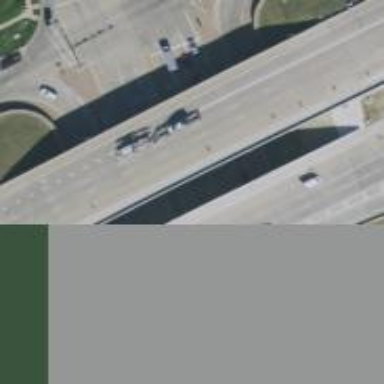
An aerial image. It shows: Bridge over motorway_link.